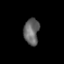
Tissue: prostate
Cell type: Fibroblasts
Senescence score: 0.7531
Nuclear area (px): 393
Mean DAPI intensity: 101.733